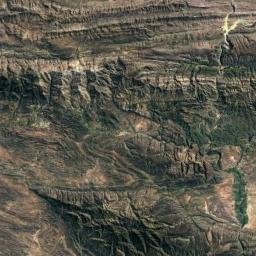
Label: mountain